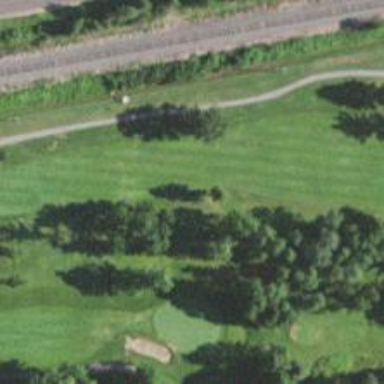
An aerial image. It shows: View of golf hole.